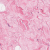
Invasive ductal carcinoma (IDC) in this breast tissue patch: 0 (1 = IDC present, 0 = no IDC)